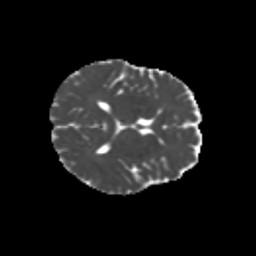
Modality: MD
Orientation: axial
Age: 44
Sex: female
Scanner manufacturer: siemens
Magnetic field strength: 3 T
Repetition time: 1.8 s
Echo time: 0.07 s